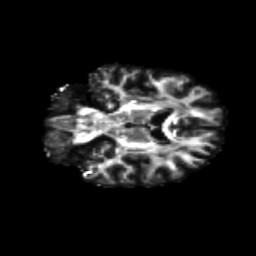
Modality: FA
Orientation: coronal
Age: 77
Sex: female
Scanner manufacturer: siemens
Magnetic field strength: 3 T
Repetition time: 4.71 s
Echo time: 0.0906 s